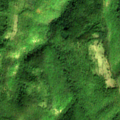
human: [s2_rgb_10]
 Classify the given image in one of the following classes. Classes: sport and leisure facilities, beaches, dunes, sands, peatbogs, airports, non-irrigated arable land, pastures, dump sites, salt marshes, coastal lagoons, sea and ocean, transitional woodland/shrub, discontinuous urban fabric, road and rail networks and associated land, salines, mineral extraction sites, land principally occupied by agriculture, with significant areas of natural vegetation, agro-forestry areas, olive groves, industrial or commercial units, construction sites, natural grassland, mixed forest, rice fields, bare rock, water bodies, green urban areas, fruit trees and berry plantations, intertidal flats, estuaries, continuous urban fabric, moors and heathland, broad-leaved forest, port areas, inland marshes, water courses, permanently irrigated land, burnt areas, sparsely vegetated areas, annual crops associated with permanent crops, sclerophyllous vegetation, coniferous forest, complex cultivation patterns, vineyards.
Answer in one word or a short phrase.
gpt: broad-leaved forest, natural grassland